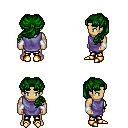
a pixel art fantasy rpg character, male body template, human, tanned skin, chain tabard jacket, gold greaves, green princess hairstyle, white cloth bracers, gold boots, four views (front, back, left, right), 2x2 character sprite sheet, small pixel art, hard edges, no anti-aliasing